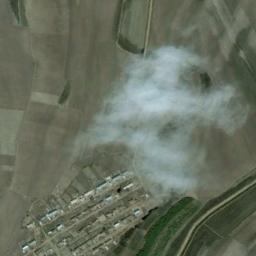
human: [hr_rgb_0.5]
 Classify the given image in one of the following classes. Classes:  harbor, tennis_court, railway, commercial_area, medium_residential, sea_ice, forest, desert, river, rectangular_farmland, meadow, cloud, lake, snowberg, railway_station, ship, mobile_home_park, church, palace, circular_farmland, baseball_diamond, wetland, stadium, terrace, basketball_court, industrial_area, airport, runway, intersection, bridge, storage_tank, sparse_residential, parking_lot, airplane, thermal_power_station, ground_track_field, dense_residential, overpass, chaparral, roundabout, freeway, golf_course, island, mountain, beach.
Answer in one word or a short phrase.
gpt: cloud